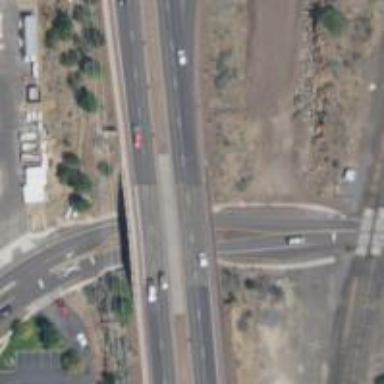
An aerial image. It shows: Bridge crossing over highway trunk expressway.